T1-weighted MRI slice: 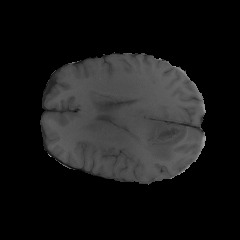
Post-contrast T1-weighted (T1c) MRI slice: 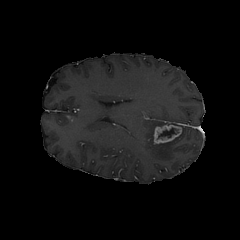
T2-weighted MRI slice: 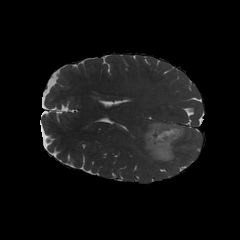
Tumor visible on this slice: yes